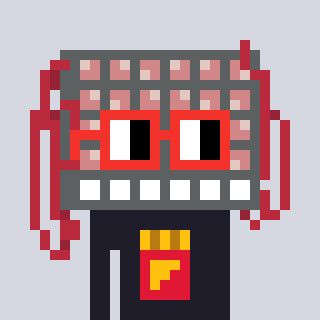
a pixel art character with square red glasses, a turing-shaped head and a grayscale-colored body on a cool background